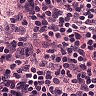
Metastatic tissue present: no